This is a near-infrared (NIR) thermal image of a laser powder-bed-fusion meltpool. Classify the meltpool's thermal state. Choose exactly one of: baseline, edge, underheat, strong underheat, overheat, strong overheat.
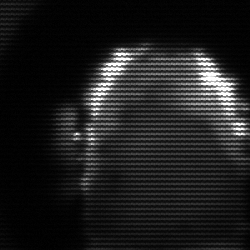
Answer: baseline